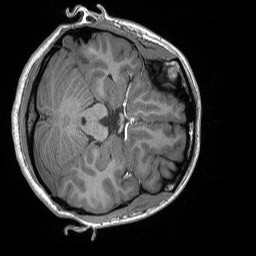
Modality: T1w
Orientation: axial
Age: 26
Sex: female
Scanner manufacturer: siemens
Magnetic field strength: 3 T
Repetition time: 1.56 s
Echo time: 0.00207 s